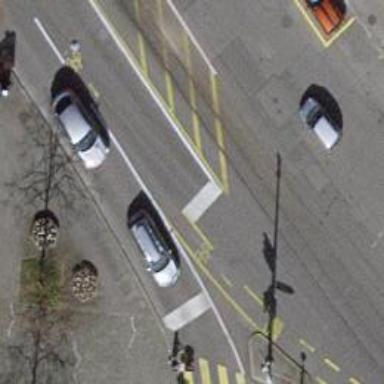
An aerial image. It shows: Road with traffic signals for signaling.